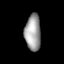
Tissue: lung
Cell type: Epithelial cells
Senescence score: 0.2282
Nuclear area (px): 563
Mean DAPI intensity: 159.544